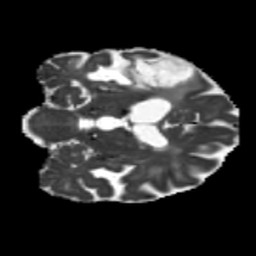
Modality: MD
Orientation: coronal
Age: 69
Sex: male
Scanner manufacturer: siemens
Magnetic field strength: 3 T
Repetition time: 5.25 s
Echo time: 0.08 s